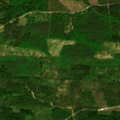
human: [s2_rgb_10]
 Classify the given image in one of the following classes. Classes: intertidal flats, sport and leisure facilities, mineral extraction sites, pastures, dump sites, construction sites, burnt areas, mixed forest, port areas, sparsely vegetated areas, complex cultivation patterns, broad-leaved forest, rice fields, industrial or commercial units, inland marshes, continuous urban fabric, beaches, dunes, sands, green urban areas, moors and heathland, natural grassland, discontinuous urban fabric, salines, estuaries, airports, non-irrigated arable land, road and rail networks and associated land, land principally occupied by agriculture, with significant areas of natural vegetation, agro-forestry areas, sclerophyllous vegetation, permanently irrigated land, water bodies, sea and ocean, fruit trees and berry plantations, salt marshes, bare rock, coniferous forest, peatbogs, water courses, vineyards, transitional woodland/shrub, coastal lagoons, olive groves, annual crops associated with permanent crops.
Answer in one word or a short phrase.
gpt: mixed forest, transitional woodland/shrub